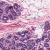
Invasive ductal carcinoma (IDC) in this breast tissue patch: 0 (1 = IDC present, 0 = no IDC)